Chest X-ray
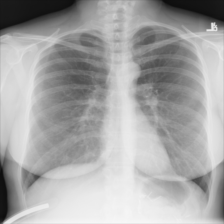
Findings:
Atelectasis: negative
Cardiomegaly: negative
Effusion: negative
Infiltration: negative
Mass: negative
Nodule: negative
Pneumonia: negative
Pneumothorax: negative
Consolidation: negative
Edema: negative
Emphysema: negative
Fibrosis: negative
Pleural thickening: negative
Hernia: negative